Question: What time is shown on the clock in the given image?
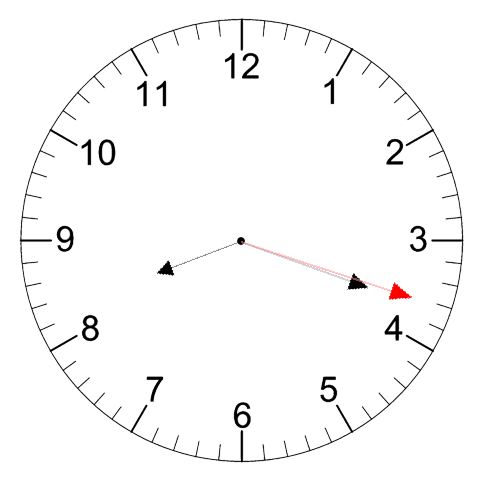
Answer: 08:18:18